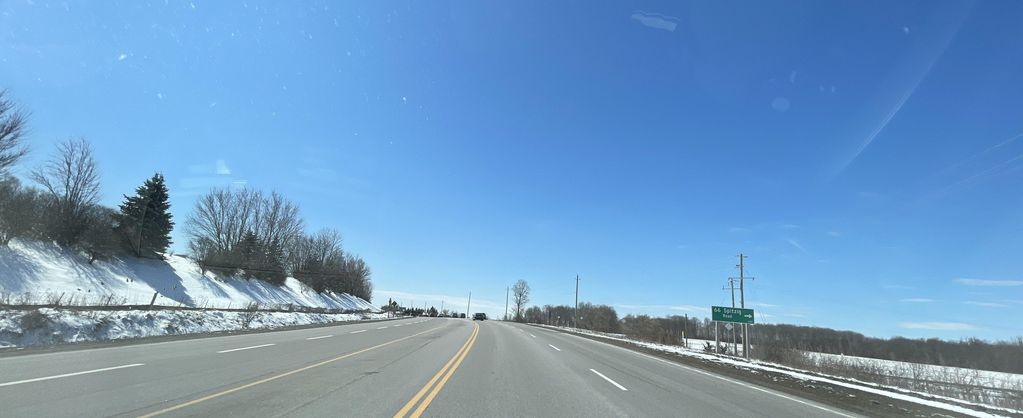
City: kitchener-waterloo